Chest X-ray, AP view. Patient: 81 years old, sex M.
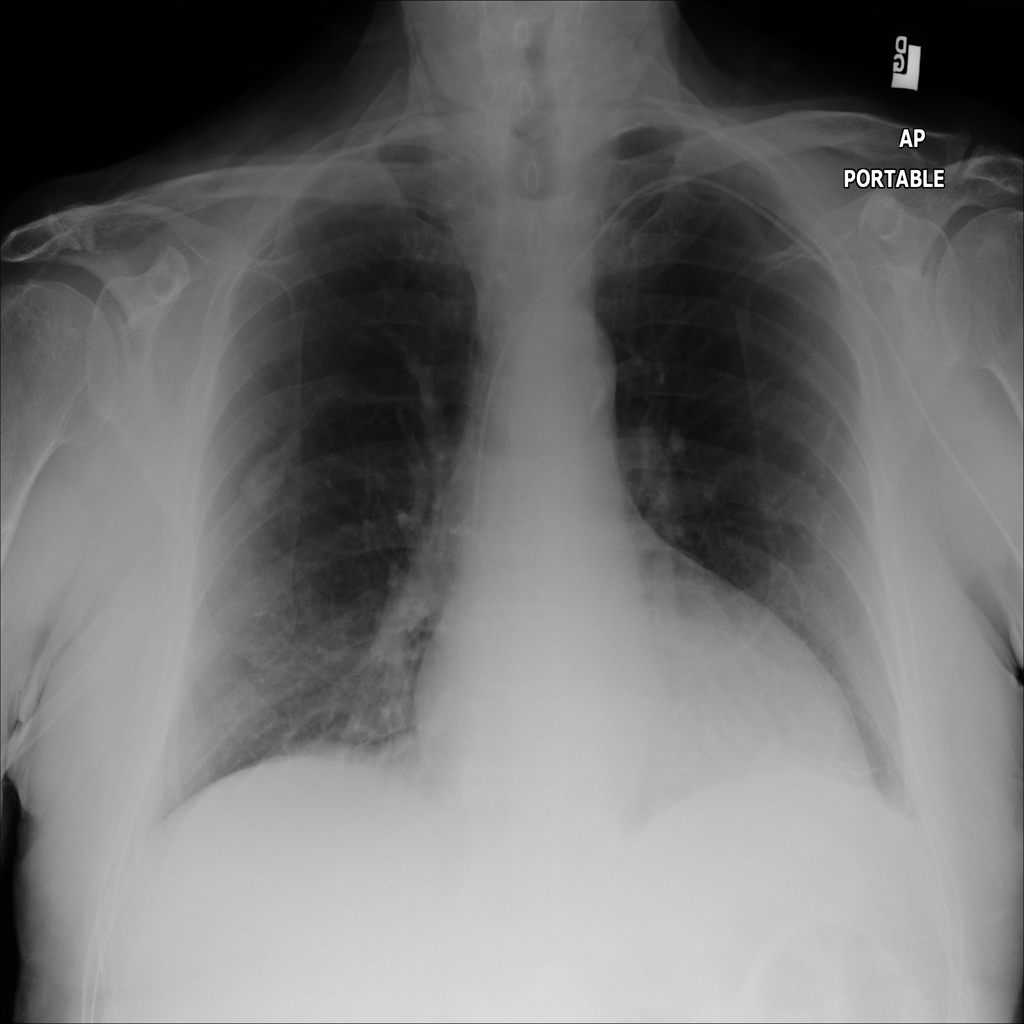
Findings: No Finding